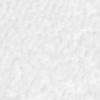
Label: no_change